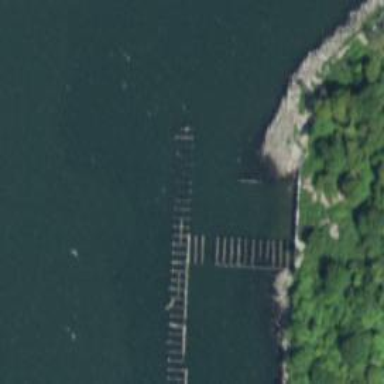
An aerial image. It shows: Pier that has been ruined.